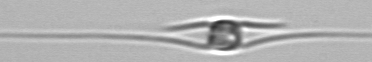
Label: Chaetoceros_danicus